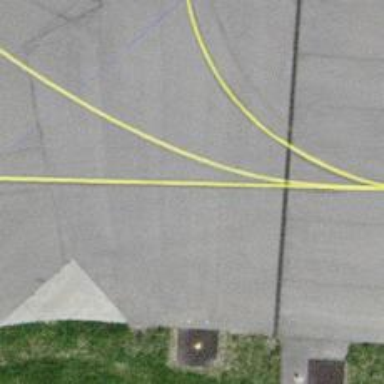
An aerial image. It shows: Image of taxiway at airport.